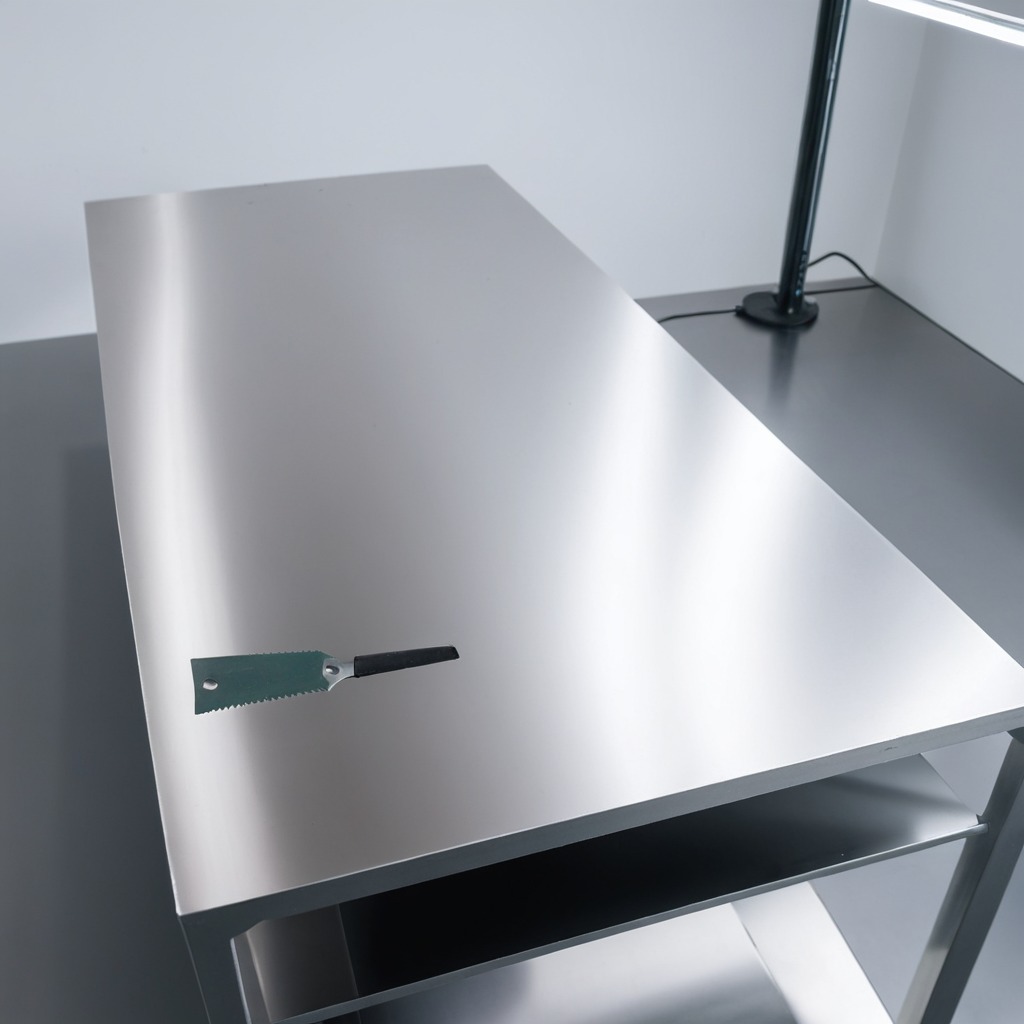
A handheld metal saw is lying on the stainless steel table in a high-end prototyping lab.